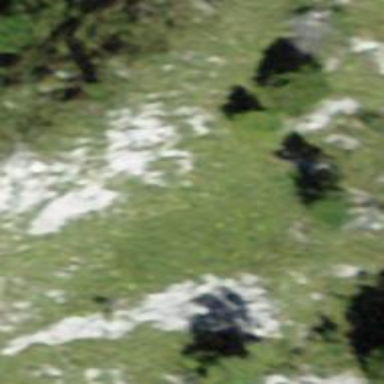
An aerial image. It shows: Forest area.